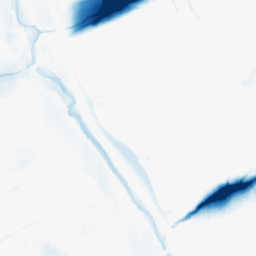
Category: morphological
Decomposition family: morphological_ellipse
Decomposition parameters: operation: closing
width: 50
height: 10
Upsampling method: quartic
Upsampling parameters: scale: 4
Upsampling scale: 4